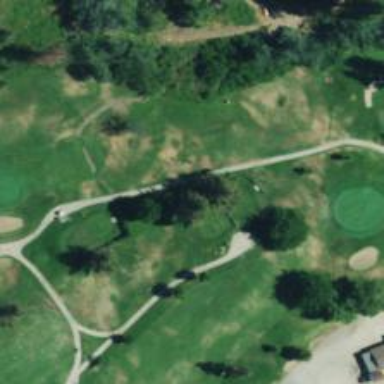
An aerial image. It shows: Golf tee.